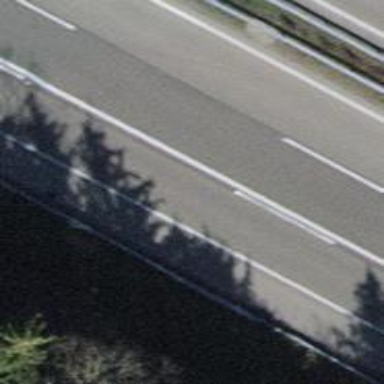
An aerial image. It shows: Bridge with asphalt surface on motorway link.